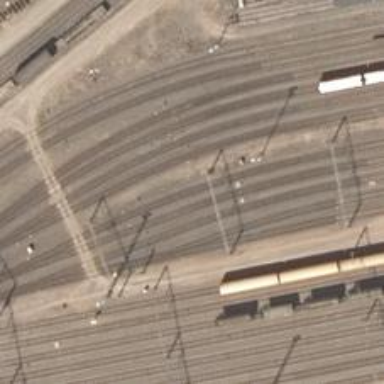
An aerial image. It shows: Rail yard with electrified contact lines for the trains.